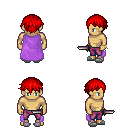
a pixel art fantasy rpg character, male body template, human, tanned skin, lavender cape, magenta pants, red short bangs hairstyle, bracelets, white slippers, dagger, four views (front, back, left, right), 2x2 character sprite sheet, small pixel art, hard edges, no anti-aliasing